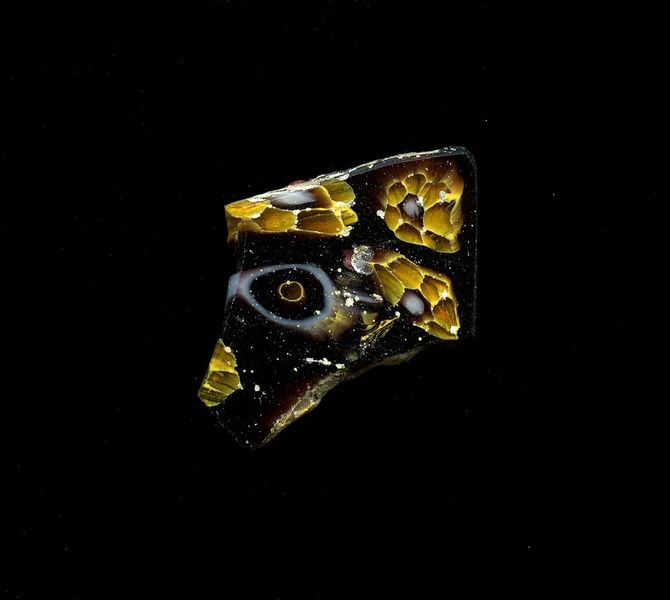
Titel: Fragment eines Gefäßes
Standort: Hamburg
Institution: Museum für Kunst und Gewerbe Hamburg
Schlagwörter: glas, antike, technik, kaiserzeit, aufbewahrung, blumenornamente, gefäß, behälter, frühe kaiserzeit, prinzipat, römische, millefiori, mittlere, späte